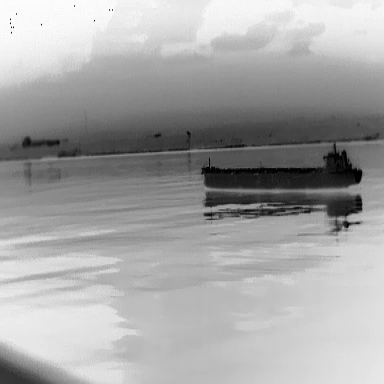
There is a liner in the infrared image.